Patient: sex M, age 69
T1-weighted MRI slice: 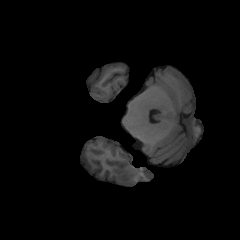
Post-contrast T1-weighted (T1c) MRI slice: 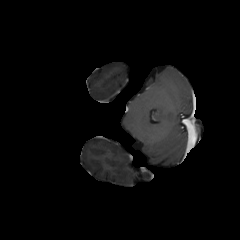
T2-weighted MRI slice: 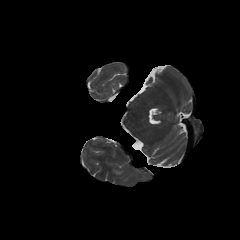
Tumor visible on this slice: yes
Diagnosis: Glioblastoma, IDH-wildtype
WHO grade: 4